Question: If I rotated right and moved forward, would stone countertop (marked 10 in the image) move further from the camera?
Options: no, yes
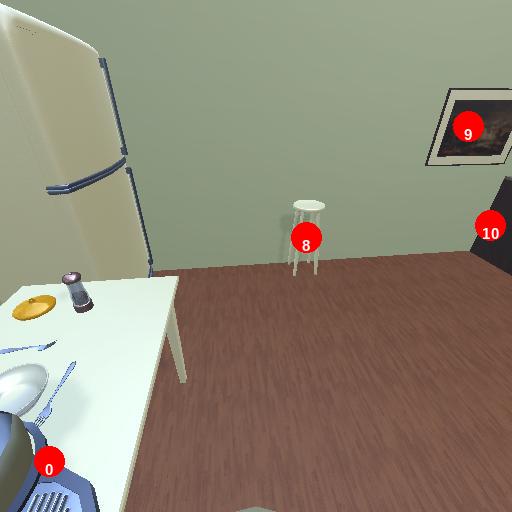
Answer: no